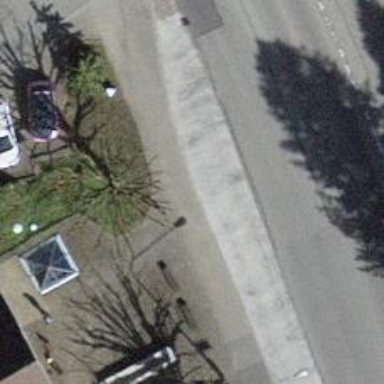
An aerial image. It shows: Platform for public transport on the road.